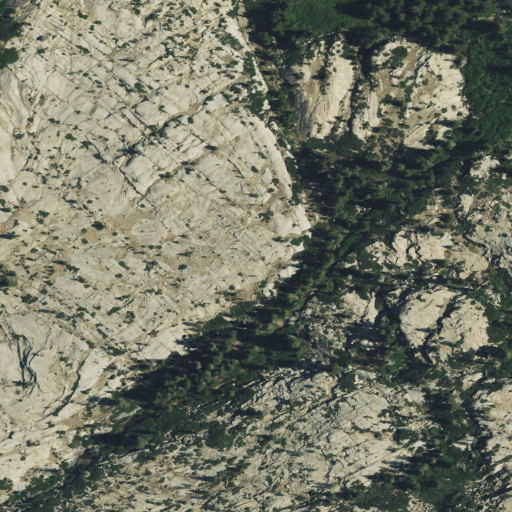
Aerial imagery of plain(s) in California named Willow Flat containing shrub, barren land, evergreen forest, and woody wetlands